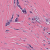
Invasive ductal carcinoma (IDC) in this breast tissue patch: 1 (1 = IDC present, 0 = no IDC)